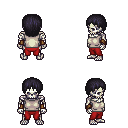
a pixel art fantasy rpg character, male body template, skeleton, white sleeveless shirt, red pants, raven plain hairstyle, cloth bracers, four views (front, back, left, right), 2x2 character sprite sheet, small pixel art, hard edges, no anti-aliasing